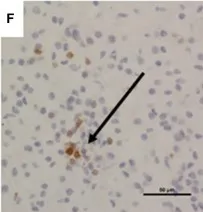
Brain biopsy neuropathology. (F) Immunohistochemistry to CD3 demonstrated sparse T cells (arrow).
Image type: pathology (immunostaining)